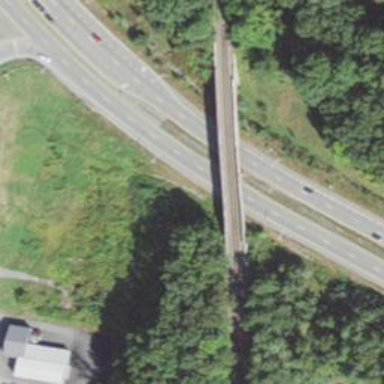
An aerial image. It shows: This image shows trunk highway that functions as expressway.